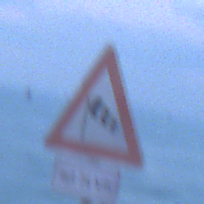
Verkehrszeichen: SeitenwindVonLinks
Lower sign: LaengeEinerStrecke6
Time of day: Dawn
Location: Outdoor (Urban)
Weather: PartlyCloudy
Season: NotSpecified
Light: Natural